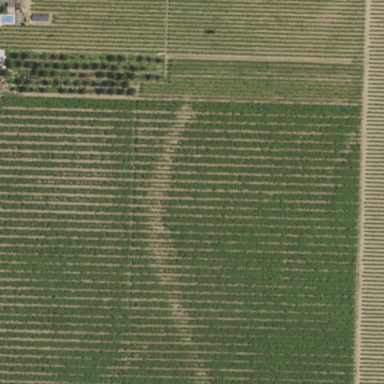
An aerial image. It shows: Vineyard.